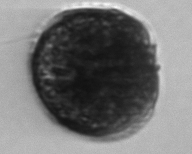
Label: Alexandrium_catenella